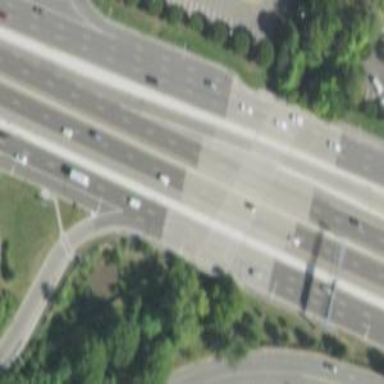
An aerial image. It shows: Bridge over trunk highway with expressway.